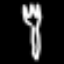
Label: fork